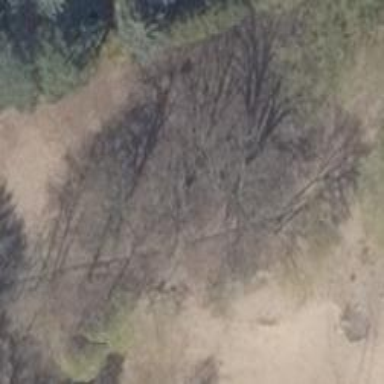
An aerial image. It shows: Sandy path.